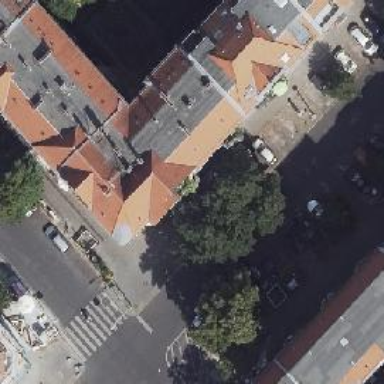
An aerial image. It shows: Bicycle parking stands located on the sidewalk.